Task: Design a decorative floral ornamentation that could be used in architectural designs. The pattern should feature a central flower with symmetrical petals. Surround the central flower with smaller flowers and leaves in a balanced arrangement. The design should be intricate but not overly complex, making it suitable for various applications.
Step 1528:
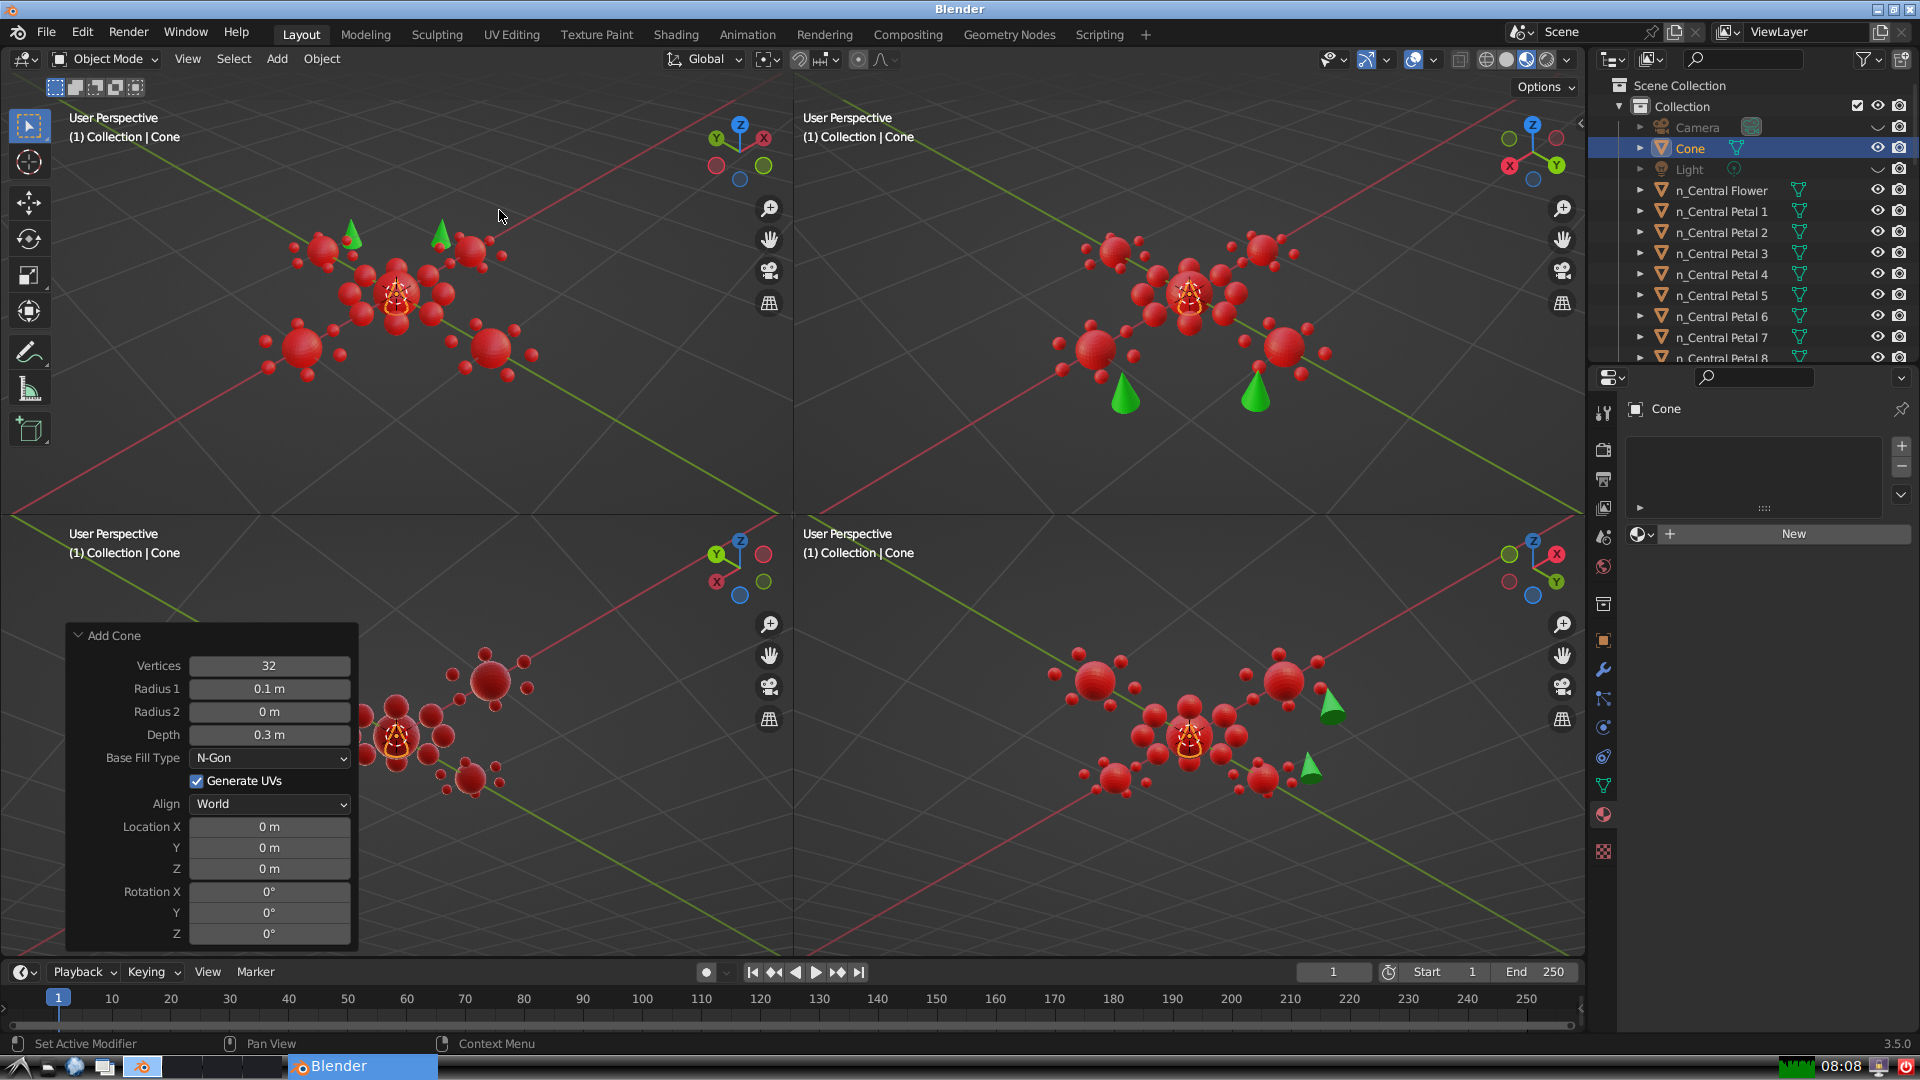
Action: {"mouse_move": [270, 689]}